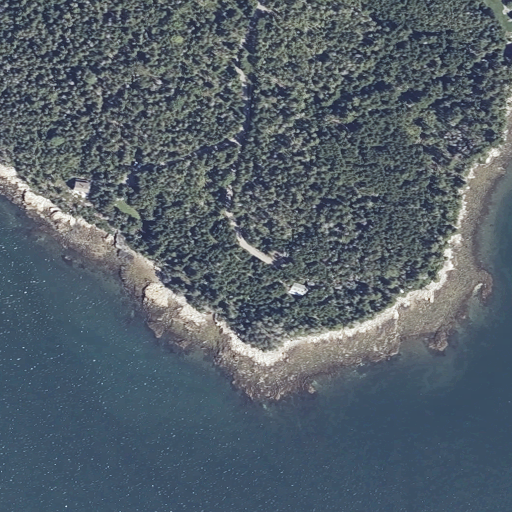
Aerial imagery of cape in Maine named Dix Point containing evergreen forest, open water, herbaceous wetlands, low intensity development, mixed forest, and shrub